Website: home-depot
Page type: address-validator
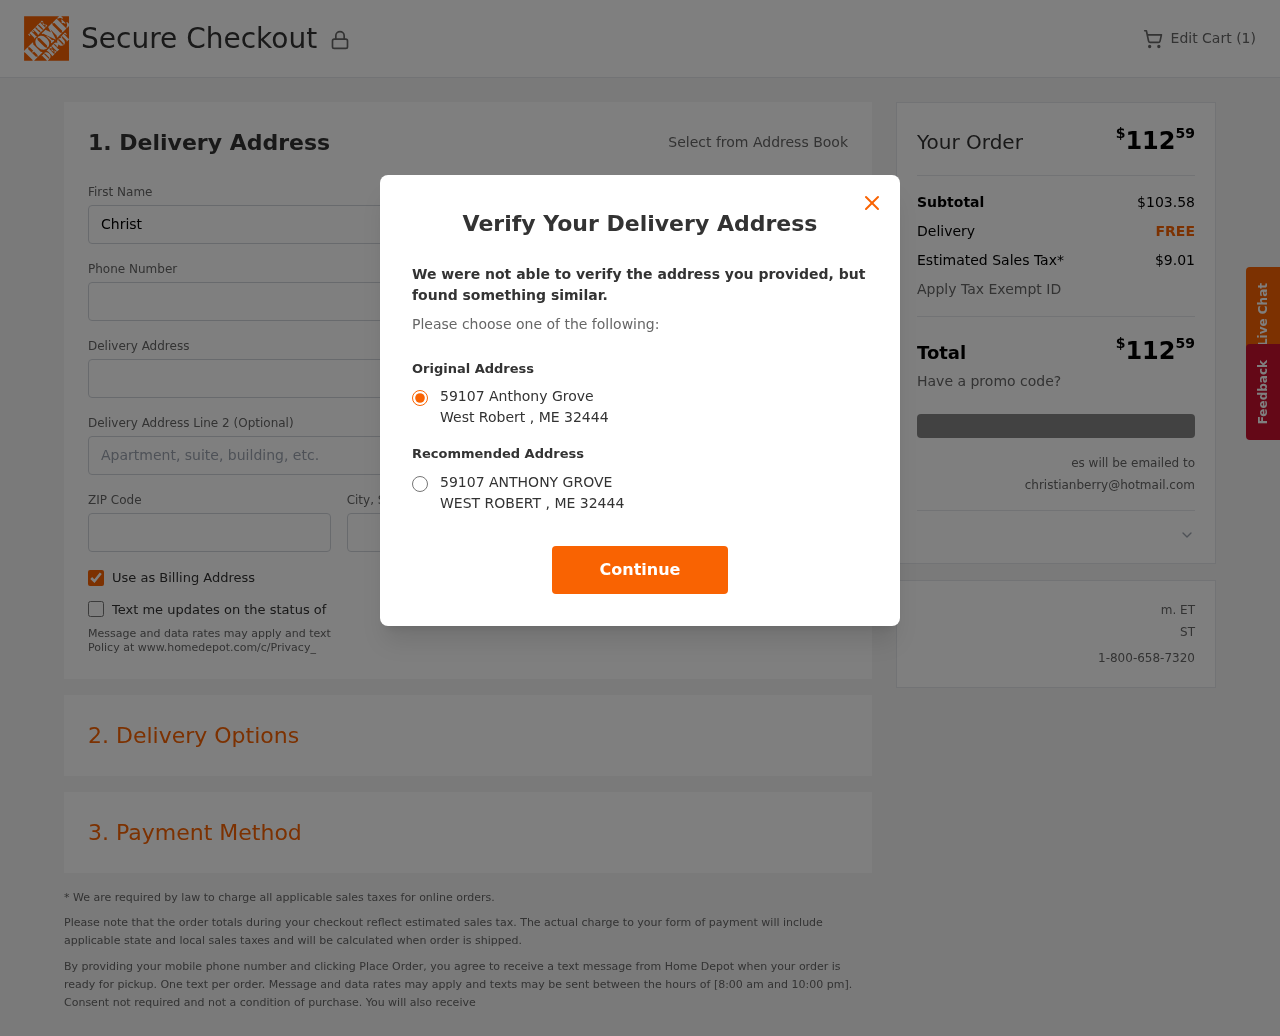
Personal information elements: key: PII_CITY
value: West Robert
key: PII_EMAIL
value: christianberry@hotmail.com
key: PII_POSTCODE
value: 32444
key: PII_STATE_ABBR
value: ME
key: PII_STREET
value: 59107 Anthony Grove
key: PII_FIRSTNAME
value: Christian
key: PII_LASTNAME
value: Berry
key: PII_PHONE
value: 4524253907
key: PII_CITY_STATE
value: West Robert, ME
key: PII_STREET_ALT
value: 59107 ANTHONY GROVE
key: PII_CITY_ALT
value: WEST ROBERT
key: PII_POSTCODE_FULL
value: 32444
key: PII_POSTCODE_NUMERIC
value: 32444
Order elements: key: ORDER_NUM_ITEMS
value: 1
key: ORDER_TOTAL
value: $11259
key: ORDER_SUBTOTAL
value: $103.58
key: ORDER_SHIPPING_COST
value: FREE
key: ORDER_TAX
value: $9.01